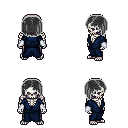
a pixel art fantasy rpg character, male body template, skeleton, blue robe, metal pants, gray pageboy hairstyle, white cloth bracers, four views (front, back, left, right), 2x2 character sprite sheet, small pixel art, hard edges, no anti-aliasing